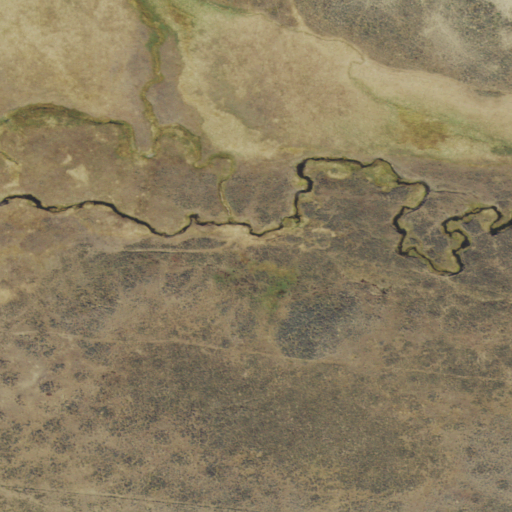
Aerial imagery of valley in Colorado named Cloverleaf Valley containing shrub and herbaceous wetlands